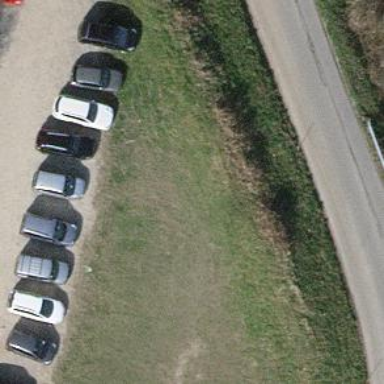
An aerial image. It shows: Road serving as parking aisle.